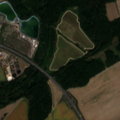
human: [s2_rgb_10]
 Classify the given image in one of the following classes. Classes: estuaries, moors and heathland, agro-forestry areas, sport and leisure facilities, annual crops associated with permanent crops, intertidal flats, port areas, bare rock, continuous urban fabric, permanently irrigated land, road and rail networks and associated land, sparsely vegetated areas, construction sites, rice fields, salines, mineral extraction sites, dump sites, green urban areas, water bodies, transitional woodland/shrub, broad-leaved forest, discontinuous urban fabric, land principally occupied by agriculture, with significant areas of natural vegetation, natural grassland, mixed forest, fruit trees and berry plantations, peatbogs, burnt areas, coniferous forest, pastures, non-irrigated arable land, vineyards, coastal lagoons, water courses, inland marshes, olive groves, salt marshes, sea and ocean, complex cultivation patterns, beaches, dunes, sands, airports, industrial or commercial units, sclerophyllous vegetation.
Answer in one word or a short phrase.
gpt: sport and leisure facilities, non-irrigated arable land, broad-leaved forest